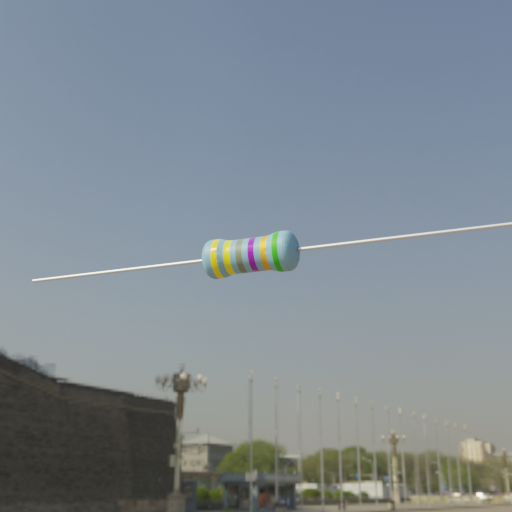
Resistor colour bands (in order): yellow, yellow, gray, violet, gold, green